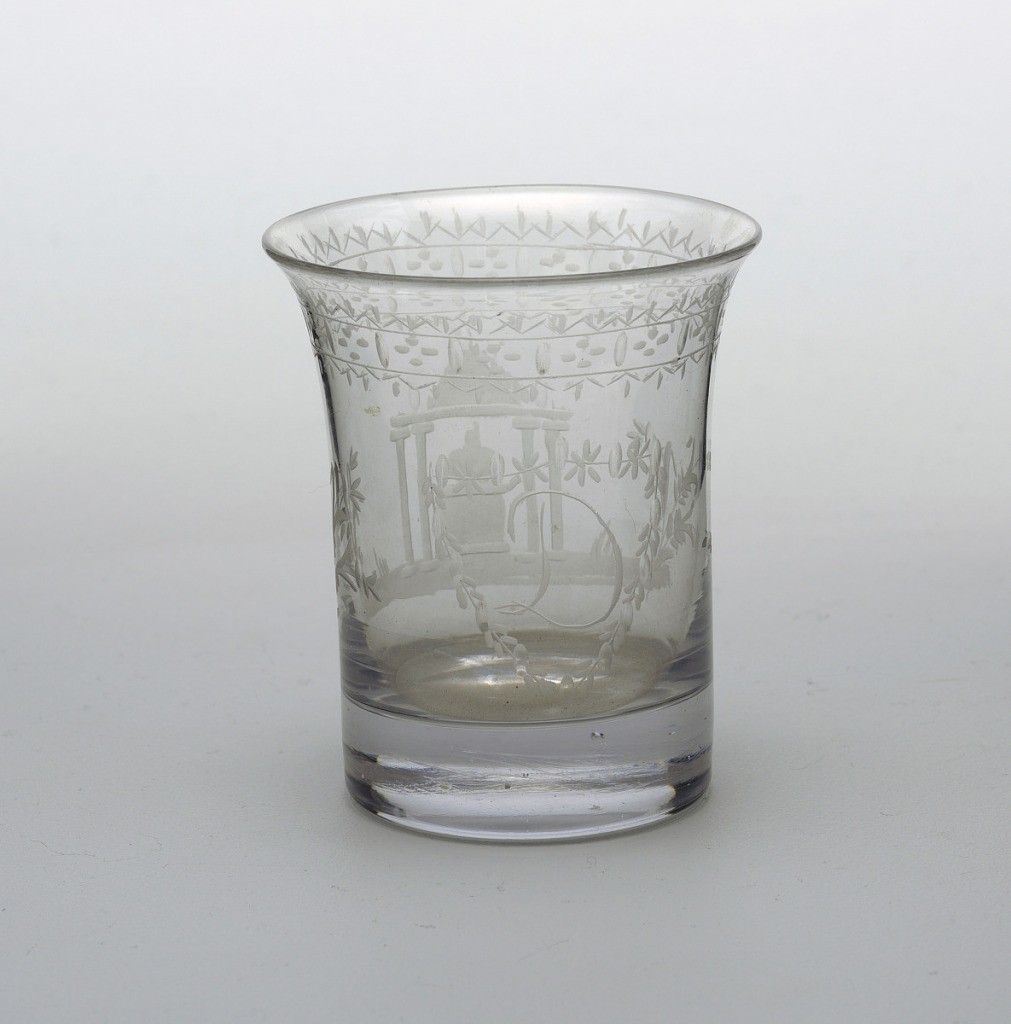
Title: Tumbler
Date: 18th century
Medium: Cut and engraved glass
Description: Cylindrical, flaring at the rim. Heavy base. Decoration includes "D" in shield and small temple with vase on altar. Geometrical band at trim.